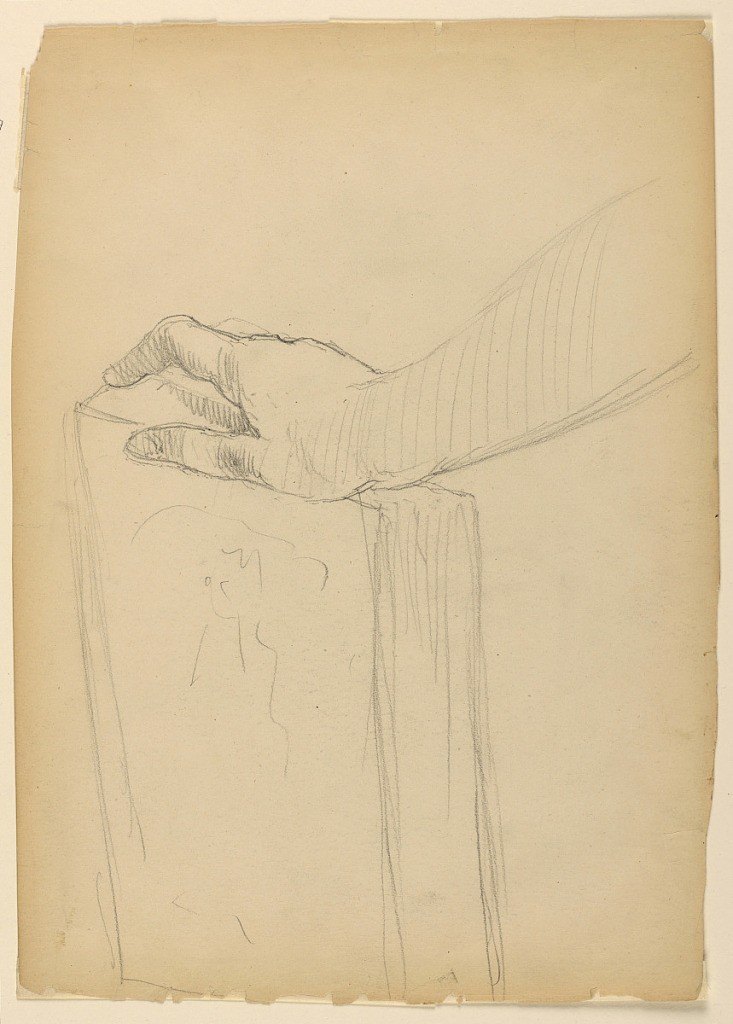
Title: Study of Right Hand on a Book
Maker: Daniel Huntington, American, 1816–1906
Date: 1887
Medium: Graphite on cream wove paper
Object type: Drawing
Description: Study of right hand and arm, from the right, resting on an upright book. Verso: Outline of upper torso and arms of Bacchante with tambourine.